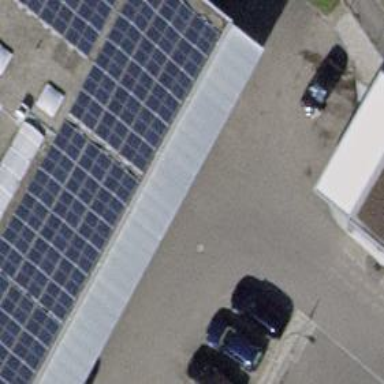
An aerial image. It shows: Solar power generator using photovoltaic method with solar photovoltaic panel types.